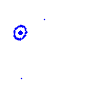
Particle: kaon